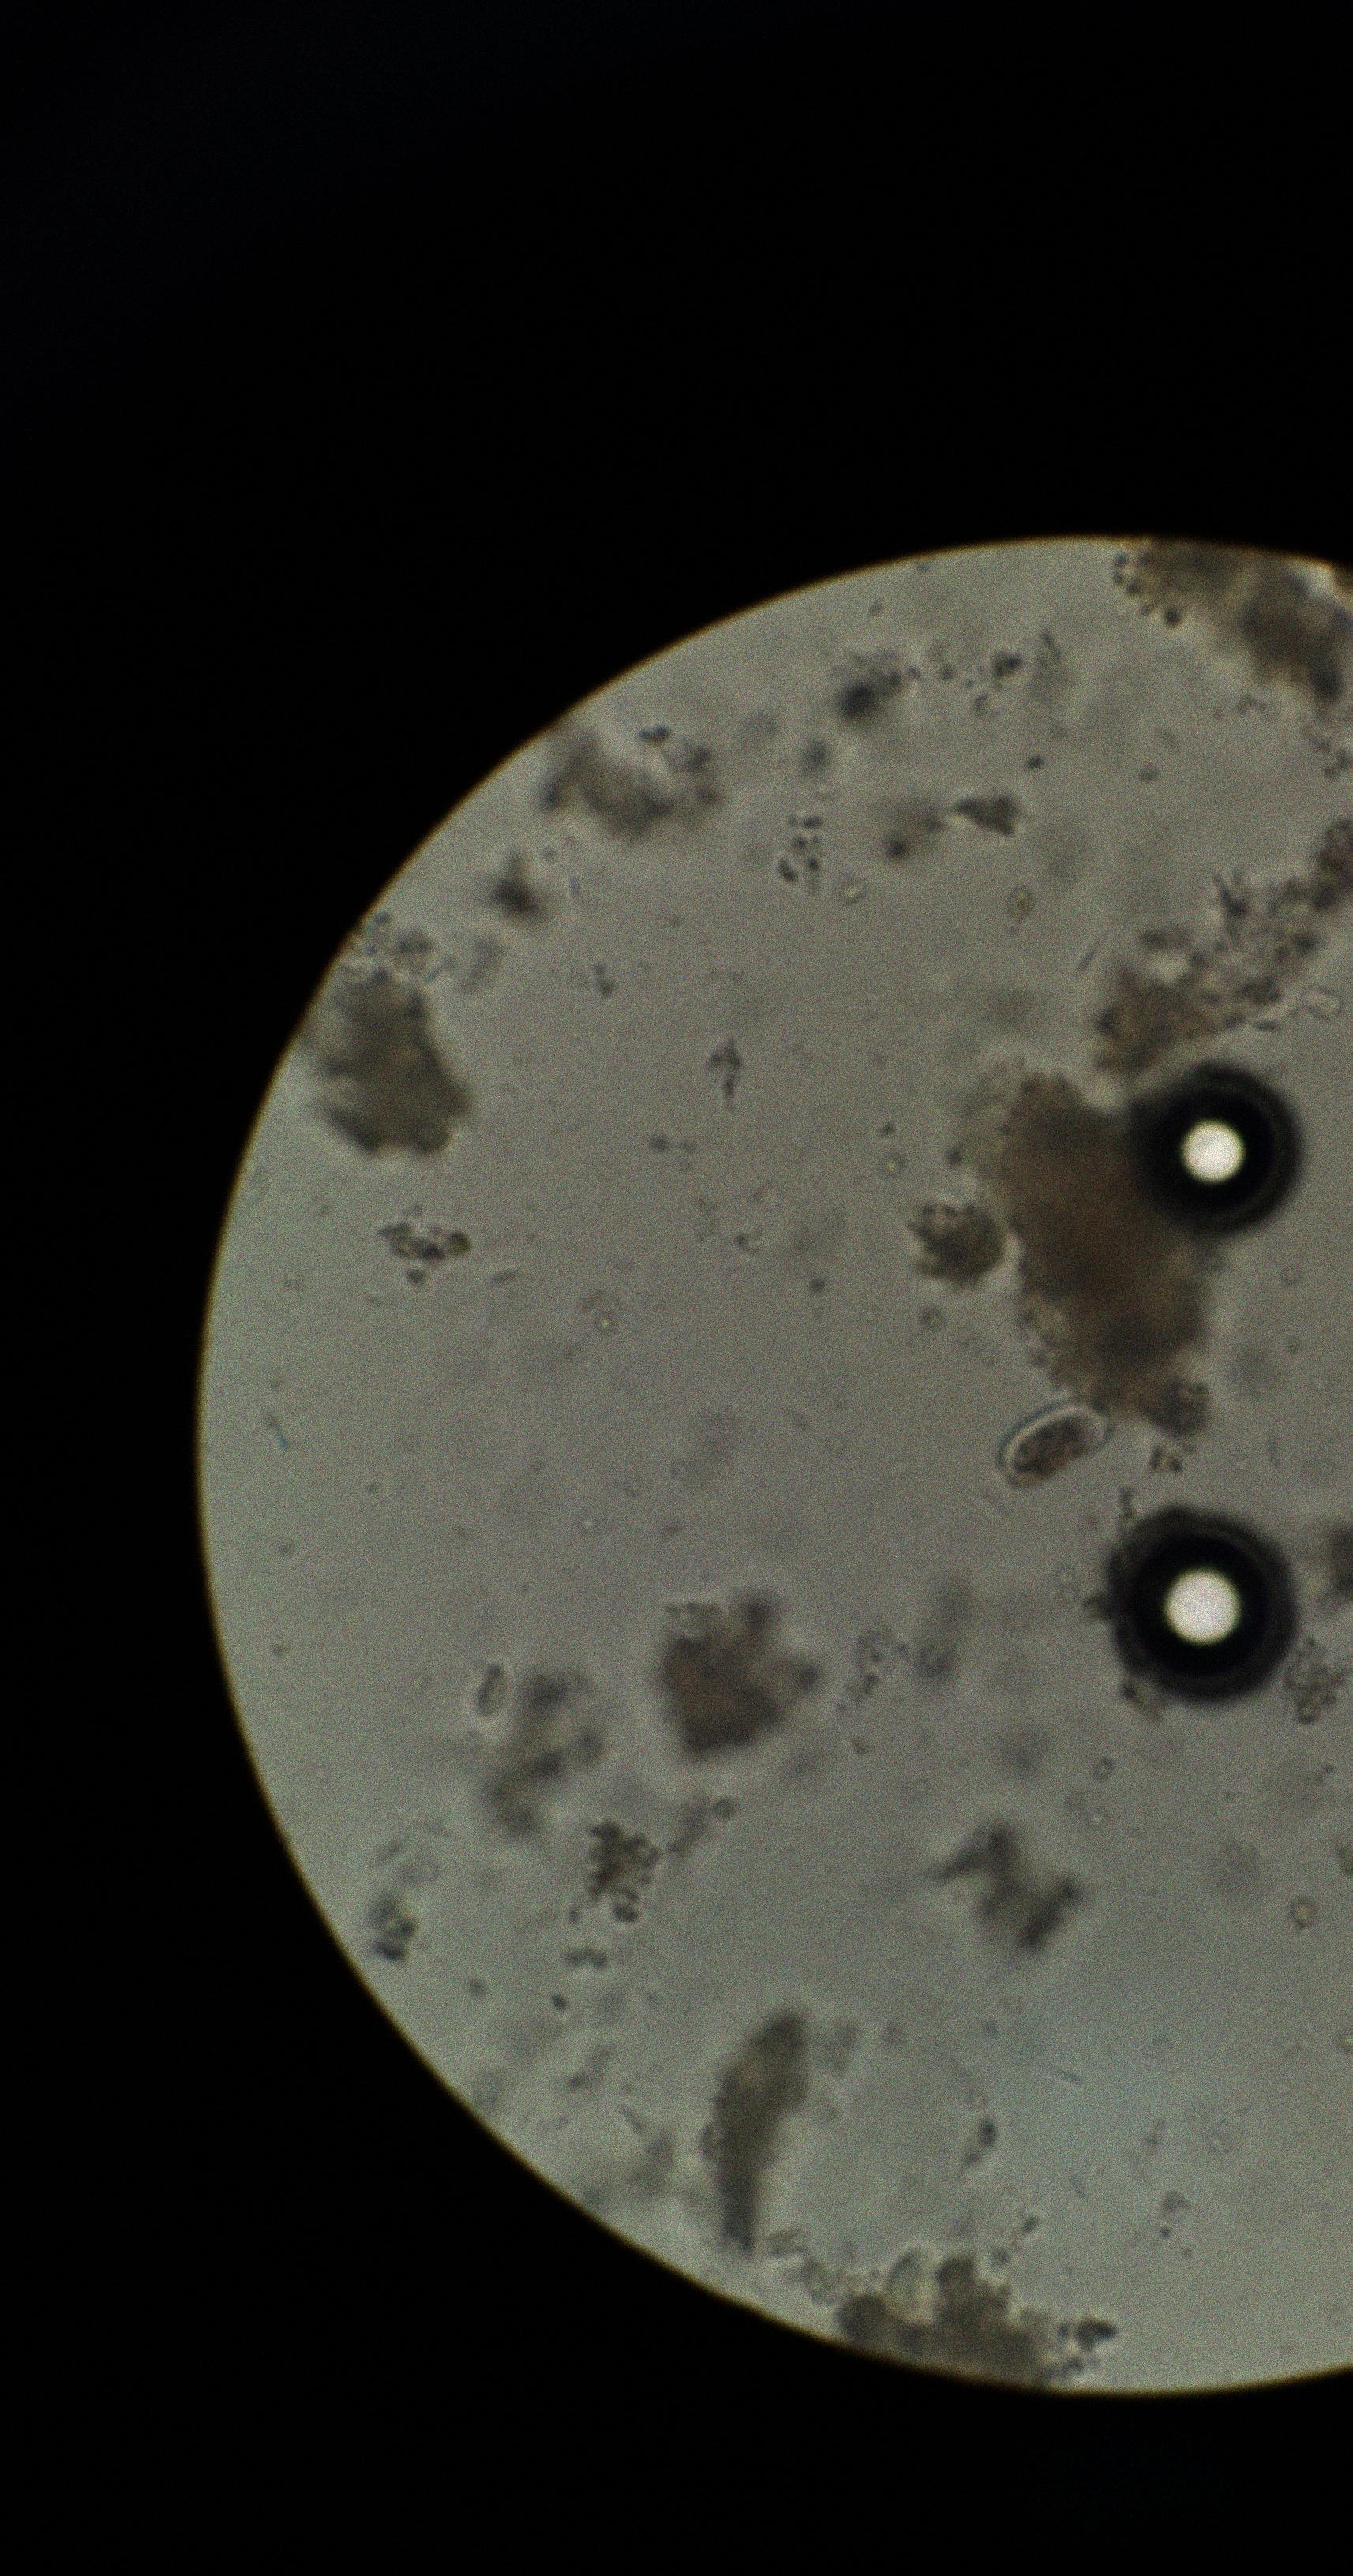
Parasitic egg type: Capillaria philippinensis